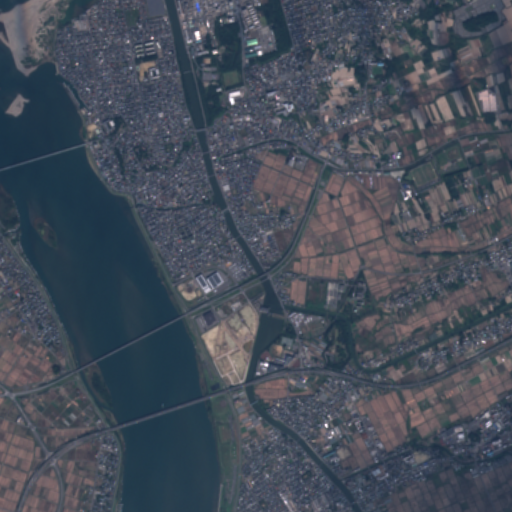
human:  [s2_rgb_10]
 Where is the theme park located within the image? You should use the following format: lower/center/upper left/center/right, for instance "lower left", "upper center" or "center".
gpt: The theme park is located in the lower right of the image.
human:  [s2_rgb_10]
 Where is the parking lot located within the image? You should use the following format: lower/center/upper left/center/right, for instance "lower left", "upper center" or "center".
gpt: There is no parking lot in the image.